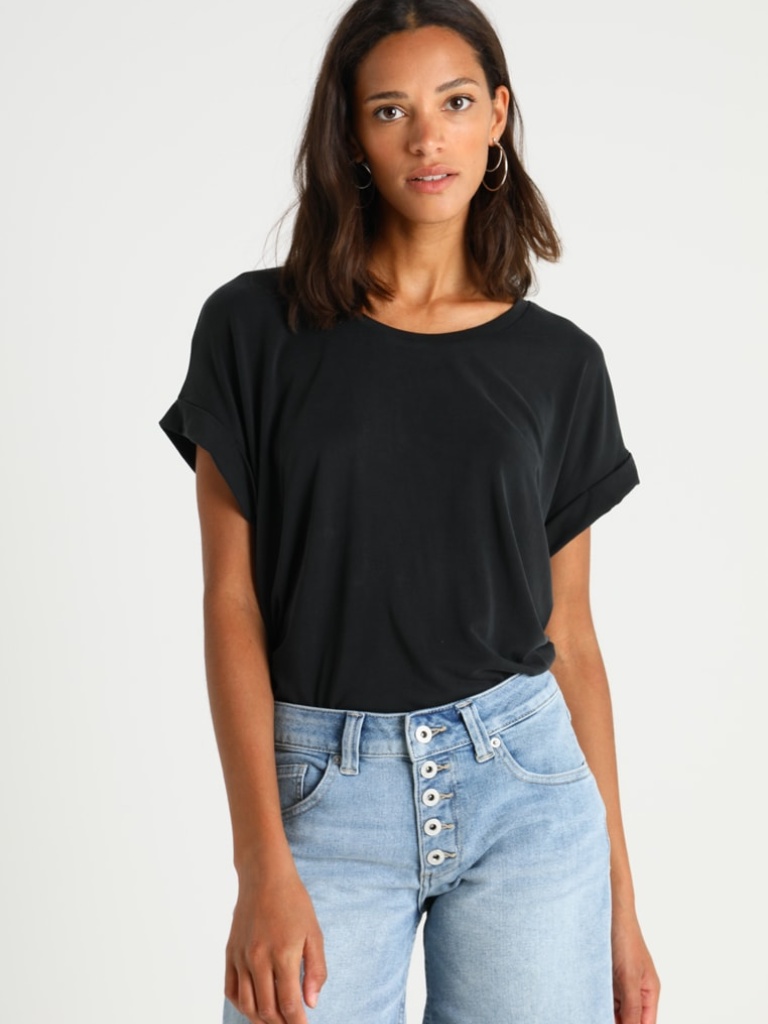
cotton relaxed short sleeve hip length French Tucked crew t-shirt